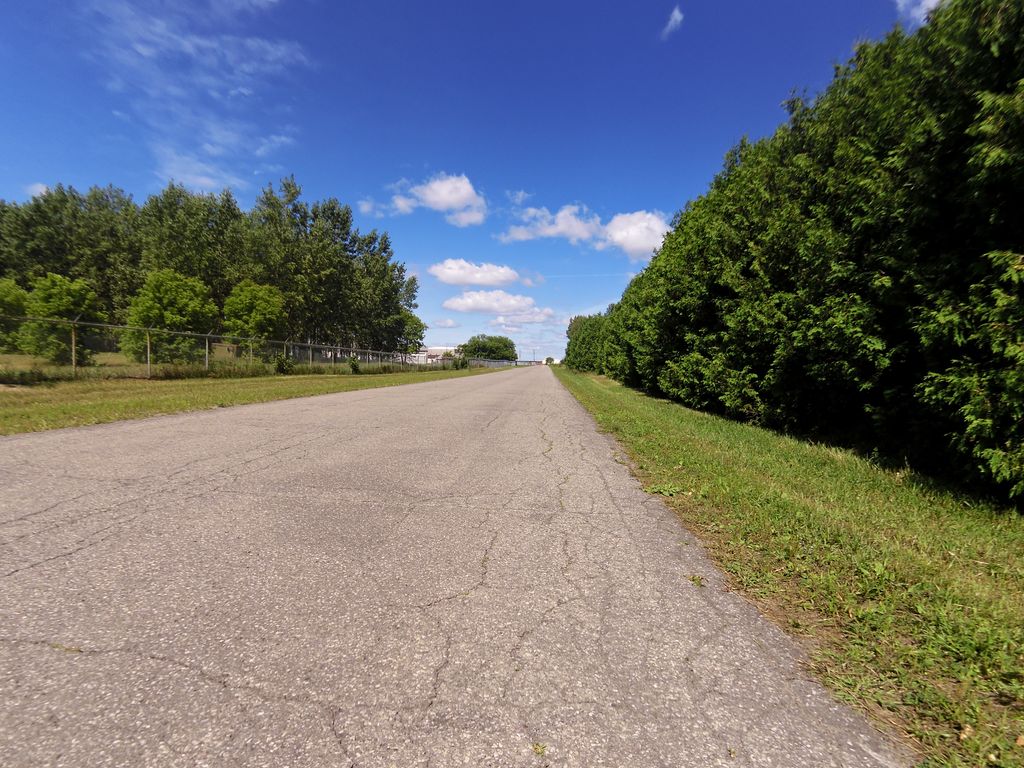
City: ottawa-gatineau